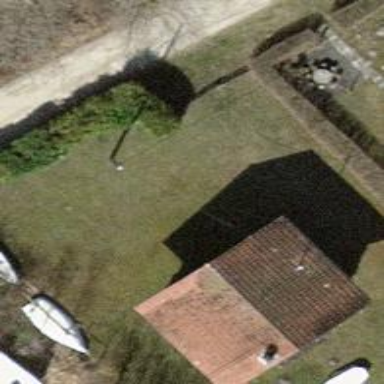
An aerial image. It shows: Simple house.